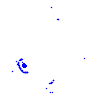
Particle: electron